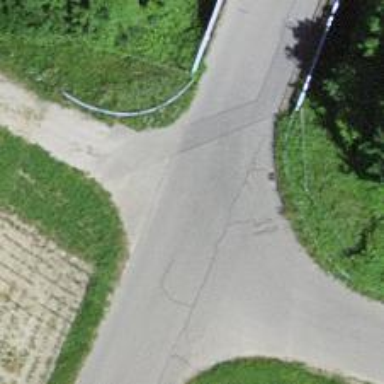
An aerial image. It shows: Unclassified road with asphalt surface.